You are looking at the envelope spectrum of a bearing's vibration signal. The marked vertical lines are the theoretical fault frequencies for the outer race, inner race, rolling elements, and cage. Determine the bearing's health state. Answer with exactly one of: normal, inner_race, outer_race, ball.
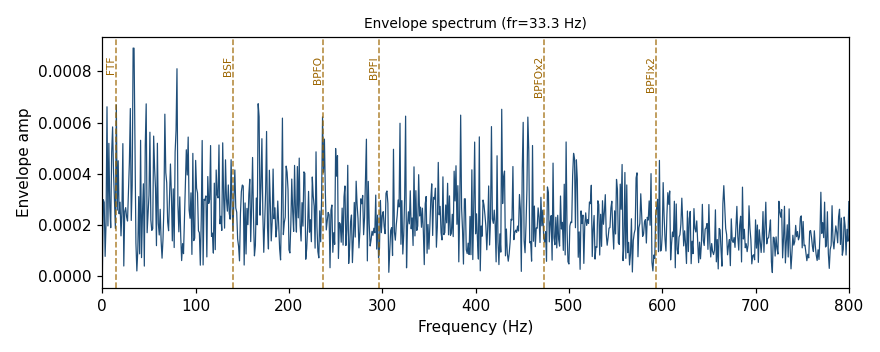
Answer: normal